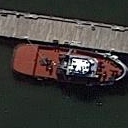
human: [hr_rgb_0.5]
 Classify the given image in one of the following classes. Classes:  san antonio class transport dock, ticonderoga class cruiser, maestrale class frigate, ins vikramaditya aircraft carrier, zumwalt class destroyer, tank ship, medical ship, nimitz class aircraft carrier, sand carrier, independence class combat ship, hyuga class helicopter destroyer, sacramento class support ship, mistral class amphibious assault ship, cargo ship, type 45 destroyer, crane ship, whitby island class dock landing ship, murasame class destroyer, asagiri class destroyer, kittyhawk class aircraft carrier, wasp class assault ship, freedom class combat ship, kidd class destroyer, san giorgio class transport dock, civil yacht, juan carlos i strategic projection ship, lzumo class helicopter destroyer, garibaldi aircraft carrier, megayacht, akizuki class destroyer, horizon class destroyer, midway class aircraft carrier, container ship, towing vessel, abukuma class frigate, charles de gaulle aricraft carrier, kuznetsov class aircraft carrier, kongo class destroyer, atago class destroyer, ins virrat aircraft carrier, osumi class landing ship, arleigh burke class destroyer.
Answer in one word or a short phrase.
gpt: Towing vessel